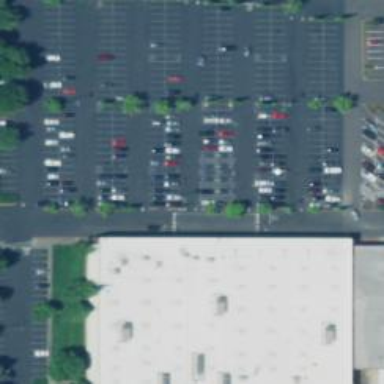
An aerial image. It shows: Parking space.